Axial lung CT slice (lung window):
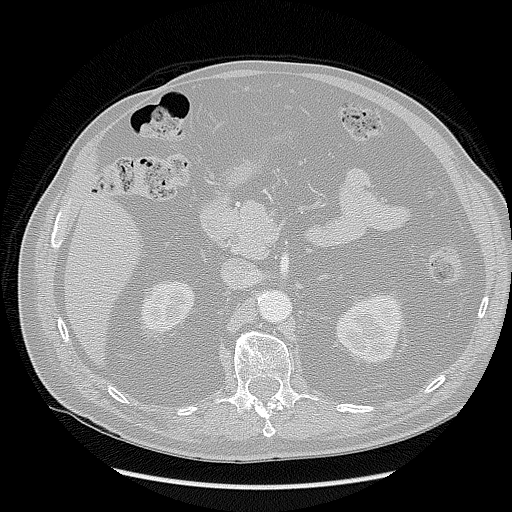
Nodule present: no